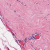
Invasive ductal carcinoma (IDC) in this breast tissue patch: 0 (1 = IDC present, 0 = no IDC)